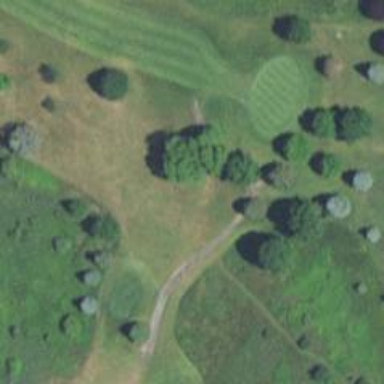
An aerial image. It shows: Asphalt path used as golf cart path.